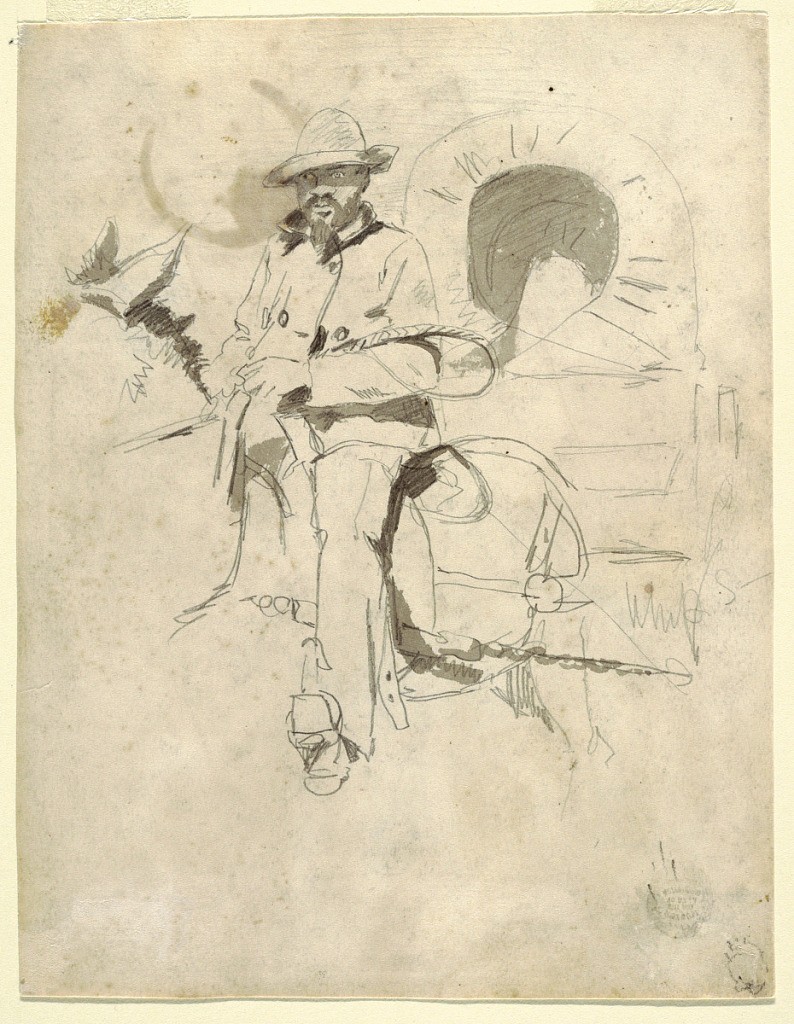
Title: Study of a Teamster
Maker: Winslow Homer, American, 1836–1910
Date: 1862
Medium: Graphite, brush and watercolor on paper
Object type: Drawing
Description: Recto: Vertical view of an army wagon drawn by mule and driven by a teamster.
Verso: Various sketches of an officer on horseback, mules drawing a wagon, and a Virginia cabin.